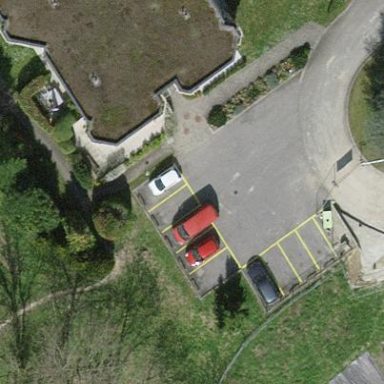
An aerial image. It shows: Parking available on the street side.